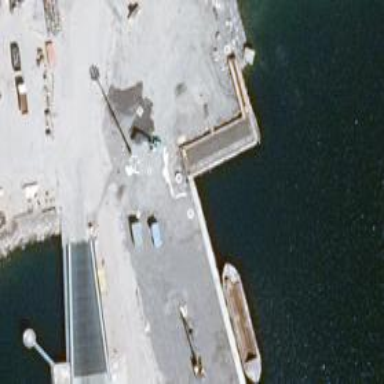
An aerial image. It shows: Ferry terminal.